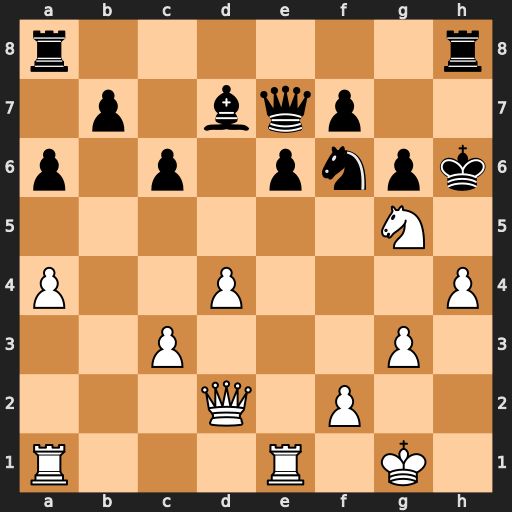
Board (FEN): r6r/1p1bqp2/p1p1pnpk/6N1/P2P3P/2P3P1/3Q1P2/R3R1K1
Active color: w
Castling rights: -
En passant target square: -
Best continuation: Nxe6+ Kh7 Ng5+ Kg8 Rxe7